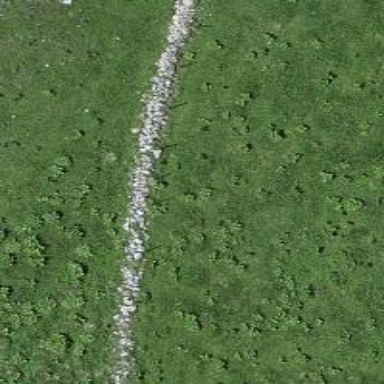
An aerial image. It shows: Dry stone wall barrier.